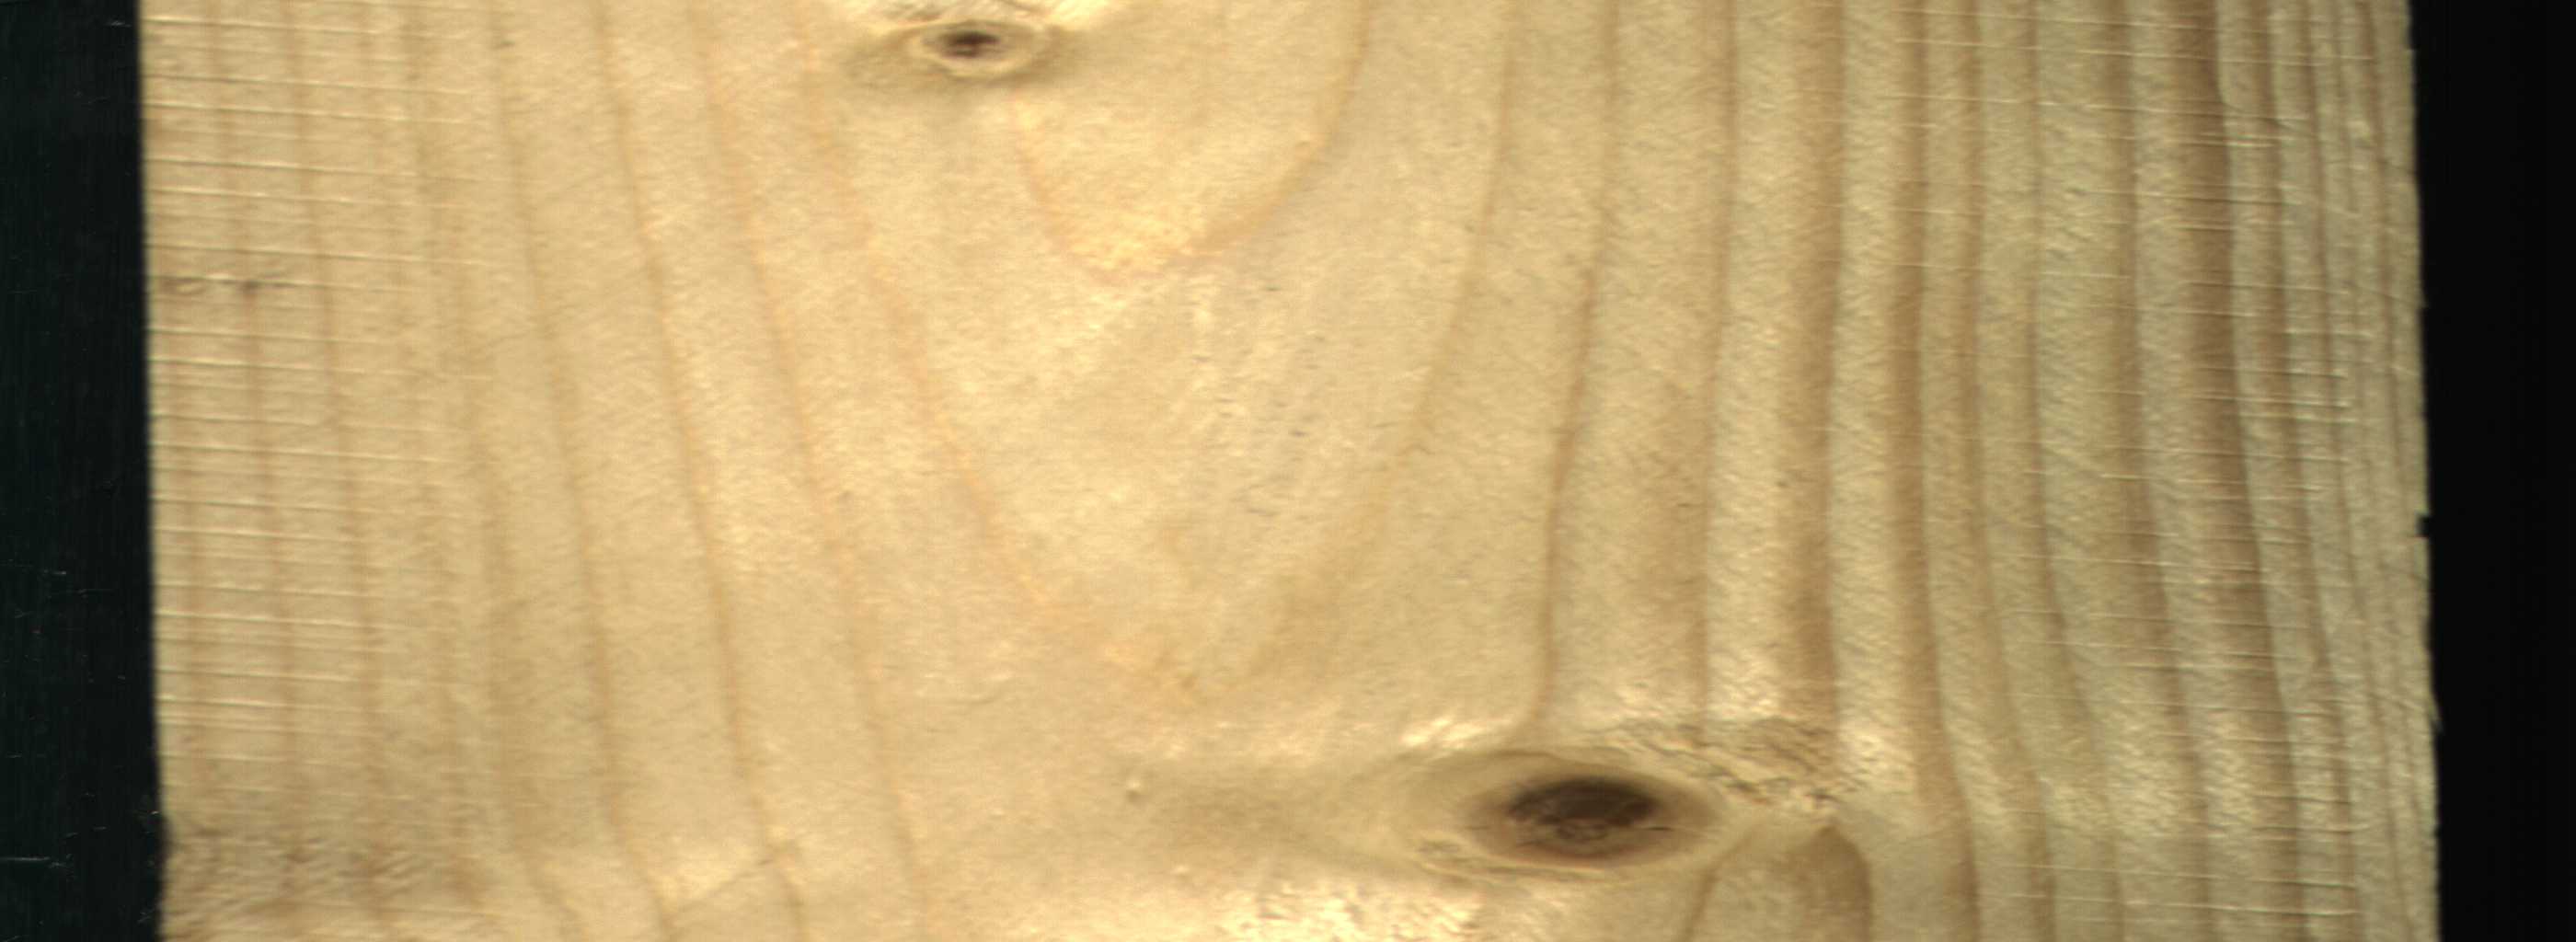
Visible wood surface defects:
Dead_Knot
Live_Knot